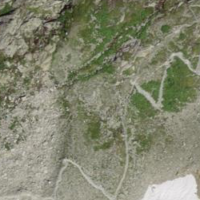
EUNIS habitat code: 48
Species observed at this site:
Geum reptans